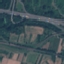
Land use / land cover: Highway